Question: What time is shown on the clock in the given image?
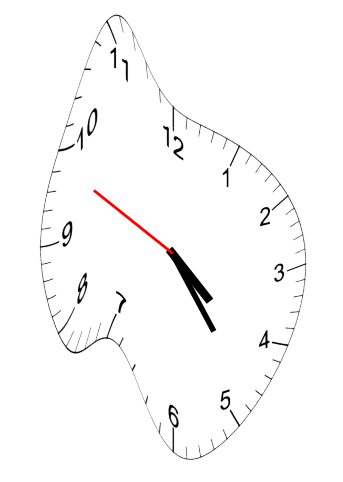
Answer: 04:23:49